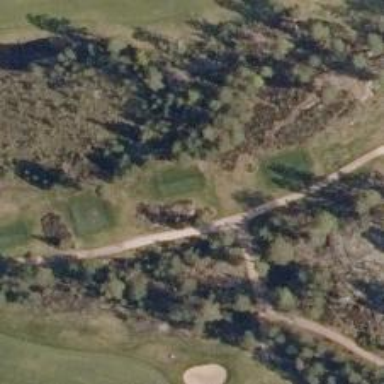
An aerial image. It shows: Service road used as golf cart path.